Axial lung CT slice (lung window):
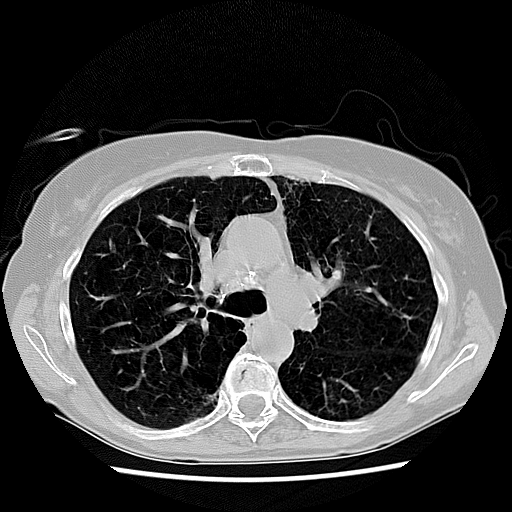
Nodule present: no